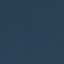
Land use / land cover: SeaLake